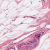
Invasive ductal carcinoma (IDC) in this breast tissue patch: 0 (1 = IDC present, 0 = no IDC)